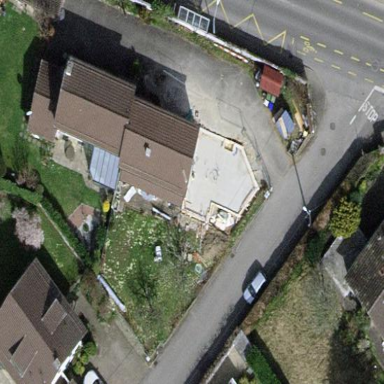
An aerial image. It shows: Garden enclosed by fence.